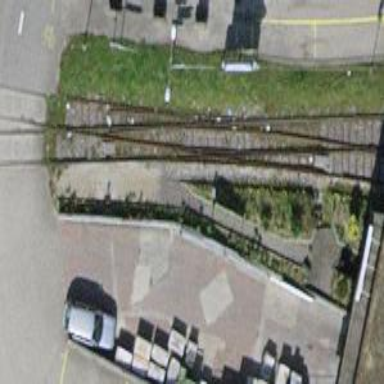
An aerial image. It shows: Railway switch.